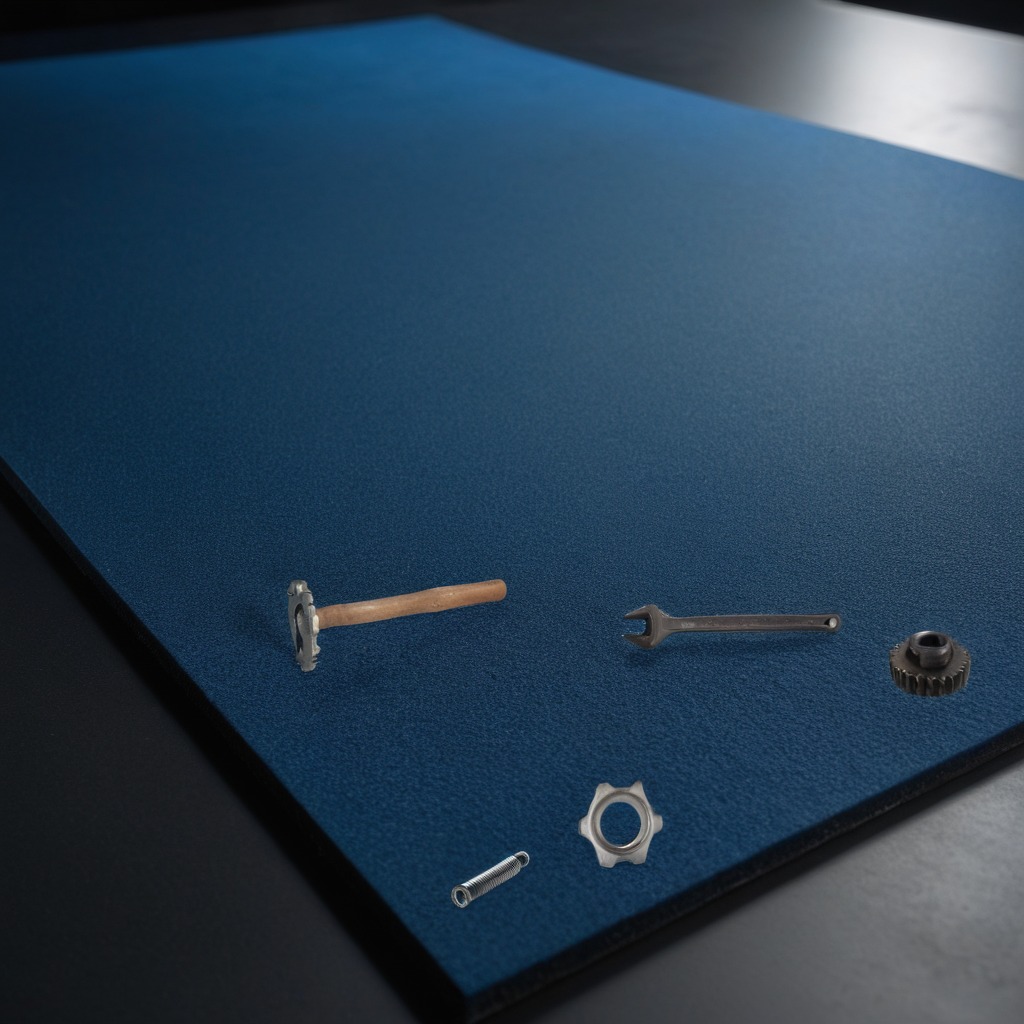
A steel gear with teeth, a hammer, a coiled metal spring, a metal nut, and a wrench are lying on the granite tabletop.